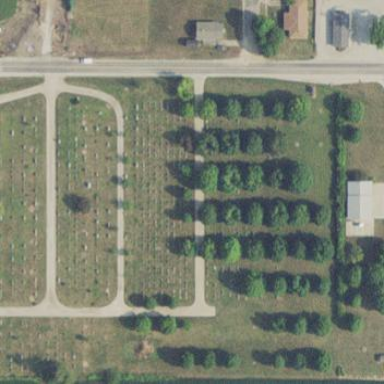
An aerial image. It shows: Cemetery.